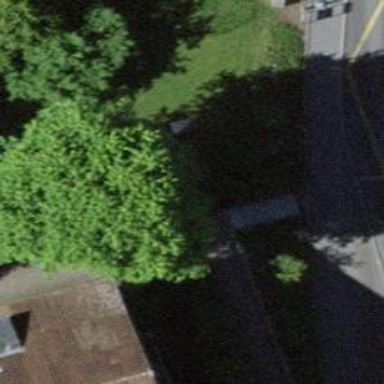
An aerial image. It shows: Set of steps on the road.